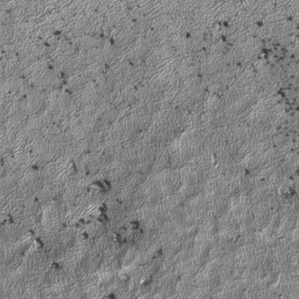
Label: frost